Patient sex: M
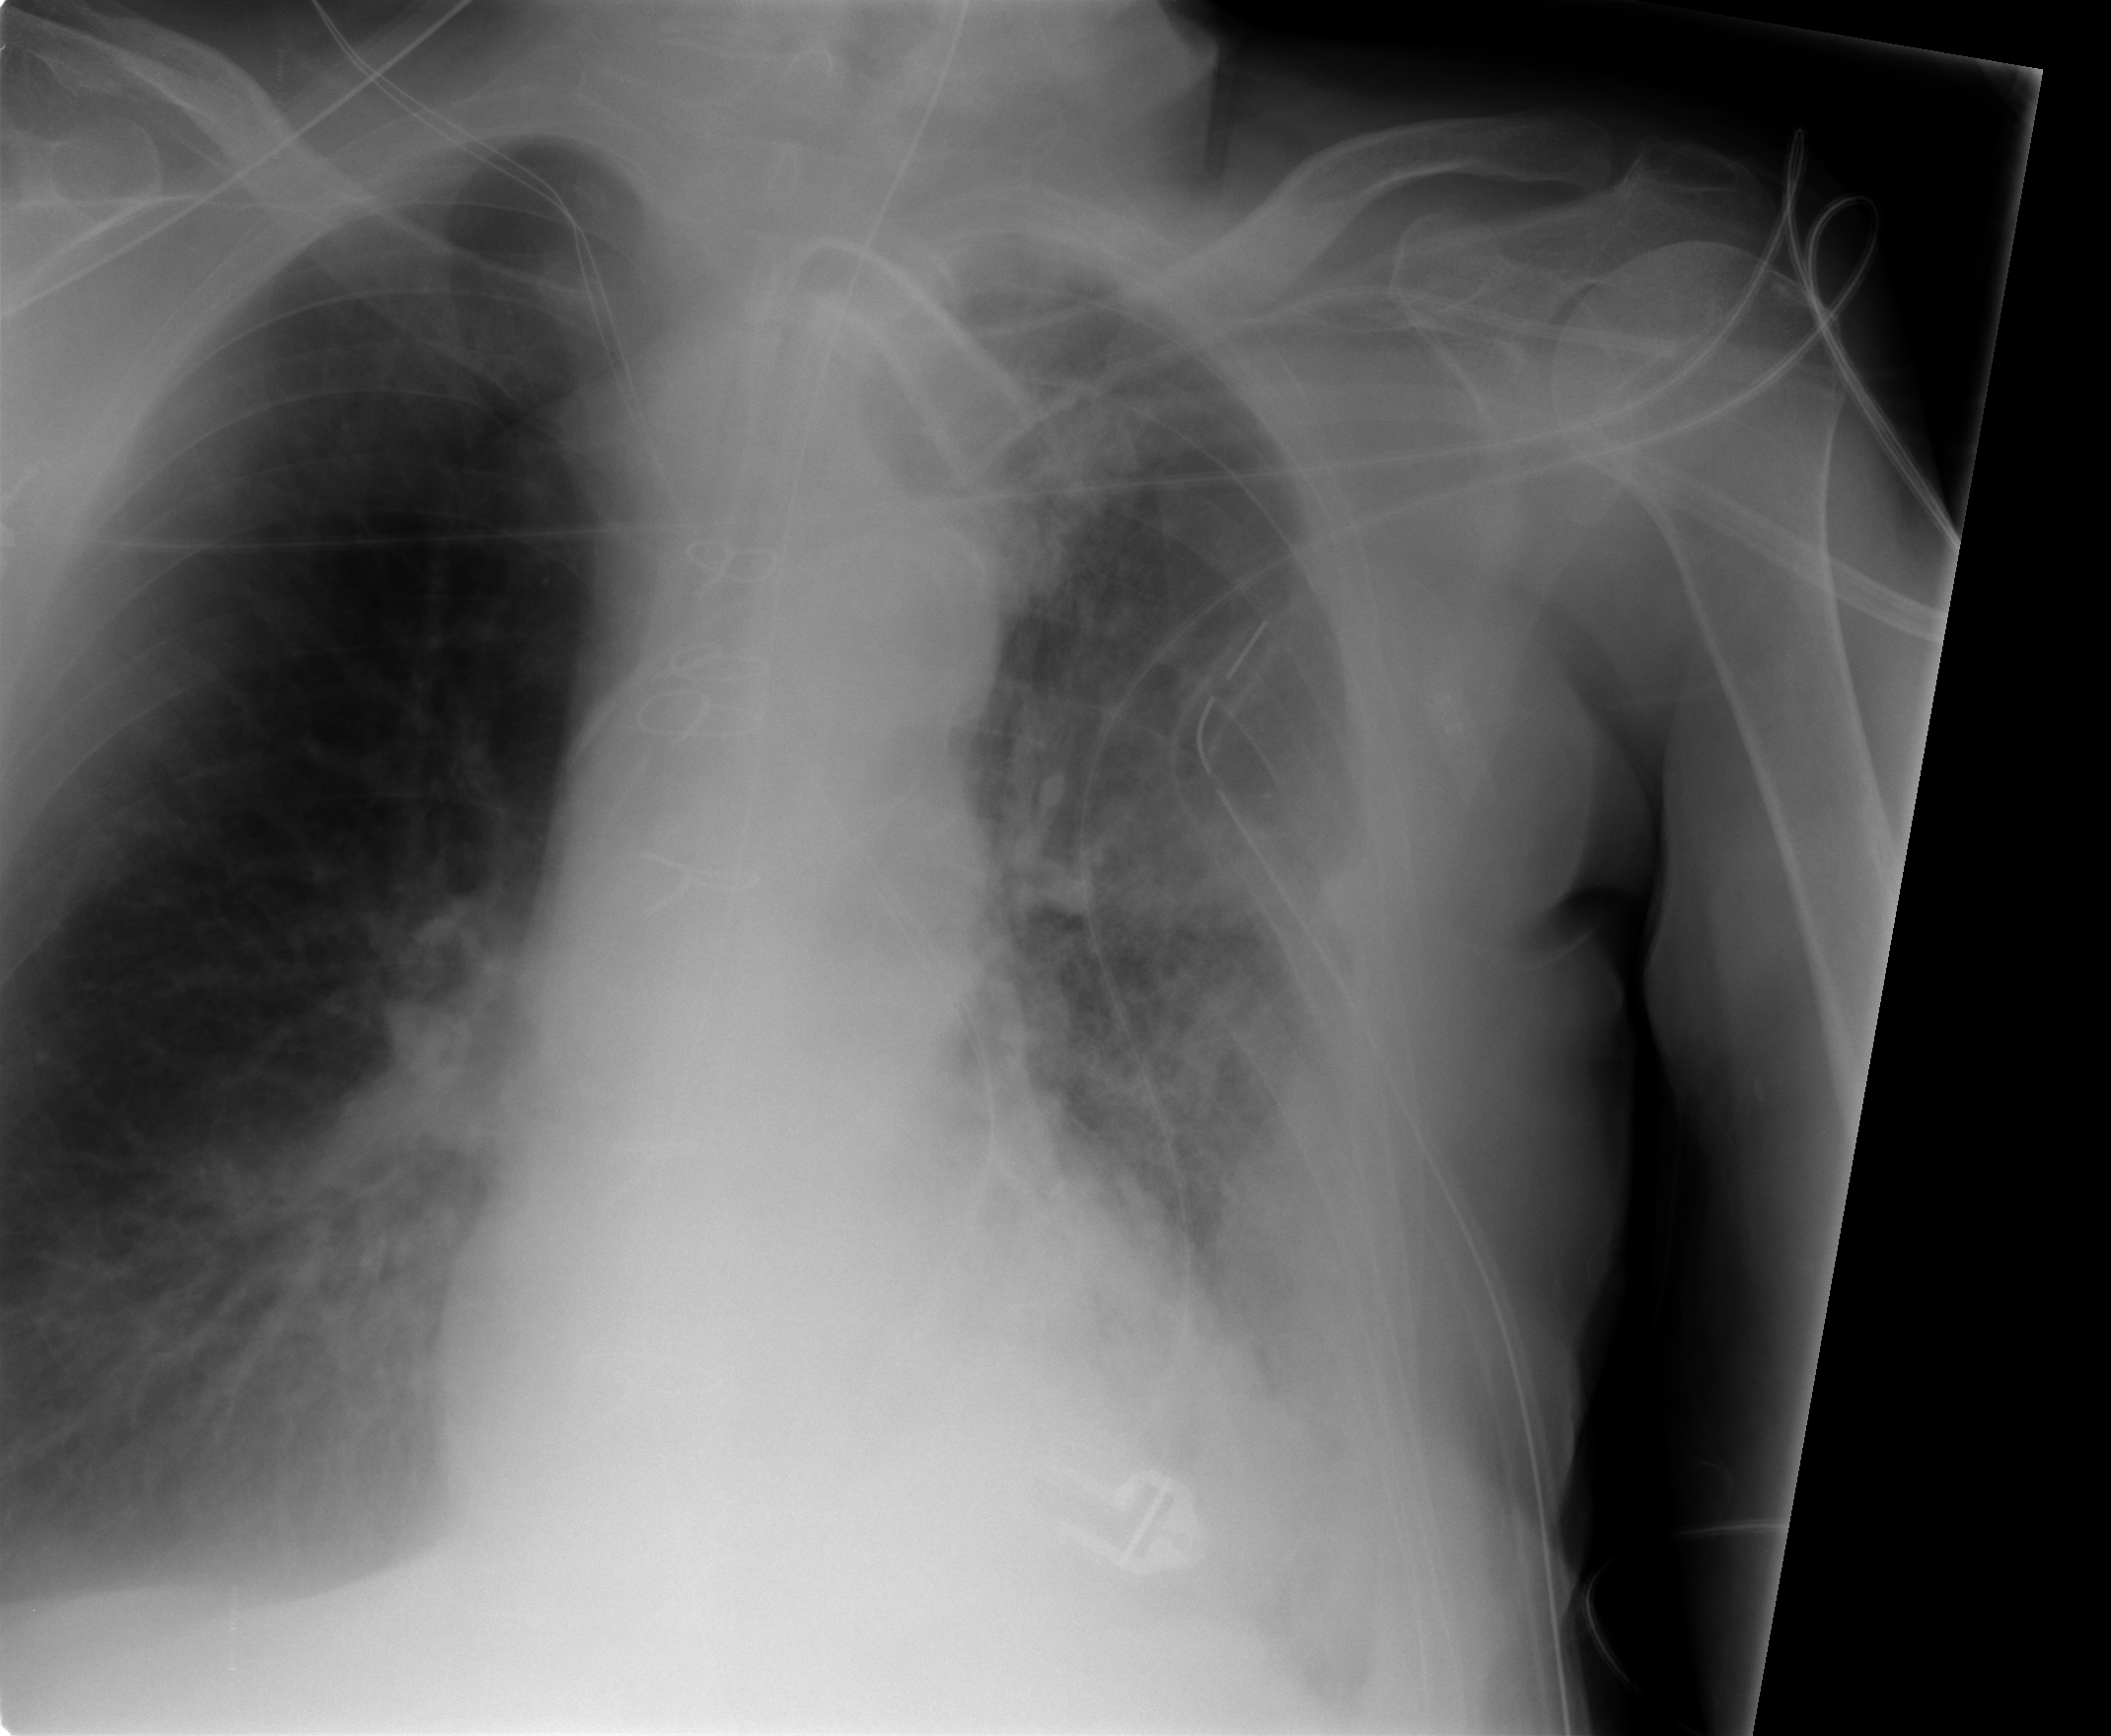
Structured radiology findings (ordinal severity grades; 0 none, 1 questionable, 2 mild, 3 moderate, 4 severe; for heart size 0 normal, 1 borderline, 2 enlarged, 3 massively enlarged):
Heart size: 1
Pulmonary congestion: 2
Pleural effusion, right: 1
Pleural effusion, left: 2
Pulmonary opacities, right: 2
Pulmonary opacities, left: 3
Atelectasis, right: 1
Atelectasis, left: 2